Question: I am have some difficulty with what is probably a very silly thing. I have an enemy gameobject that depending on where it is hit (collision) - either it, or the play dies. I think the simplest way to describe this is by using the classic game as an example.
As you all know, if the player runs into the enemy - the player will lose - UNLESS he jumps on top of the enemy's head, in which case the enemy should die.

My initial idea was to create two colliders on the gameobject:
1. Blue border represents a BoxCollider2D - that if collided with - will cause player to lose (notice it is slightly lower from the top)
2. Green border represents a BoxCollider2D on a child gameobject - that if collided with - will cause the gameobject to die.
The following is a simplified version of the code I used:
'''
// Collider #1
public void OnCollisionEnter2D(Collision2D collision)
{
// Trigger 'Game-Over' logic
}
// Collider #2
public void OnCollisionEnter2D(Collision2D collision)
{
if (collision.gameObject.tag == "Player")
{
Destroy(this.gameObject);
}
}
'''
This kind-of works, however momentarily after colliding with , is also trigger - and while the enemy is destroyed, the player also loses.
I have been playing with the RigidBody2D values to prevent the player from entering the 2nd collider when hitting the enemy from the top - but apparently with that force / speed, the colliders may be slightly inaccurate (or maybe I'm just doing it wrong?).
I have looked into RayCasts but this seems too complex for something that me appears rather trivial (casting rays on all four sides and four vertices of the player - assuming that the player has a box collider).
What I have resorted to 'for the moment' is a a single collider with a simple piece of code that I am unhappy with, and doesn't always work:
'''
public void OnCollisionEnter2D(Collision2D collision)
{
if (collision.gameObject.tag == "Player")
{
float yVelocity = collision.gameObject.transform.rigidbody2D.velocity.y;
if (yVelocity < 0)
{
Debug.Log("Enemy will lose..." + yVelocity);
Destroy(this.gameObject);
}
else
{
// Trigger 'Game-Over' logic
}
}
}
'''
I'm currently working in 2D mode, but solutions for 3D mode (while maybe more complicated than necessary for my question) will also be considered.
Thanks guys.
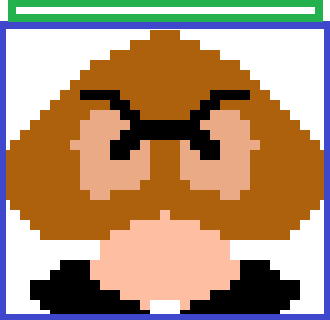
Answer: as a game developer you always have many ways to solve a problem or make a gameplay.
first of all i have to say you should make a polygon collider 2d fo you objects and chracters. just colliding pictures is not very good as i see you used box cilliders in your game.
a good choice can be that you attach and empty object ot you player and set its position under foots of you player and check of enemy hit that enemy dies else if enemy hit main character object, player dies.
another choice can be when o objects collide check y position of 2 objects. of player was higher he kiils, else enemy kills the player.
if you think more you will find more answers.
you have to examin diffrent ways and find most efficient.